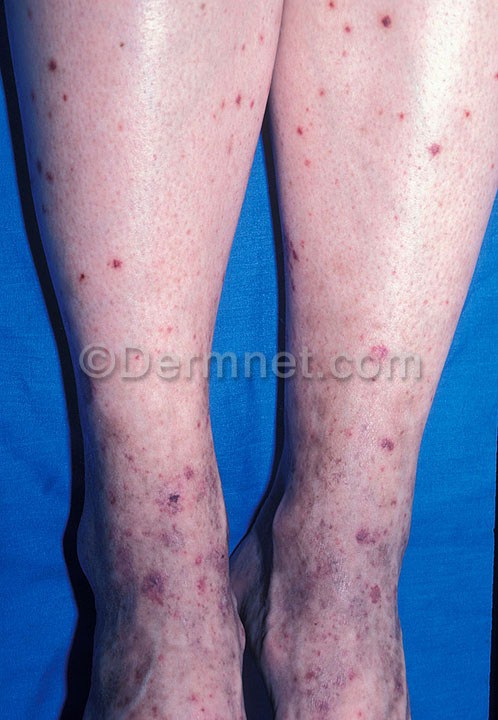
Disease: Vasculitis Photos